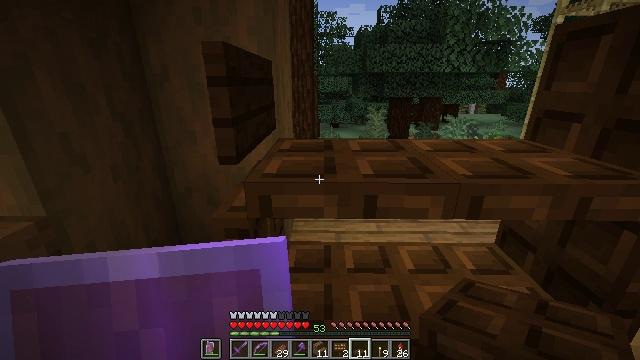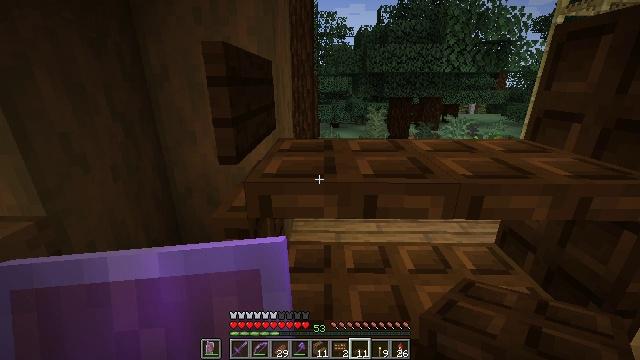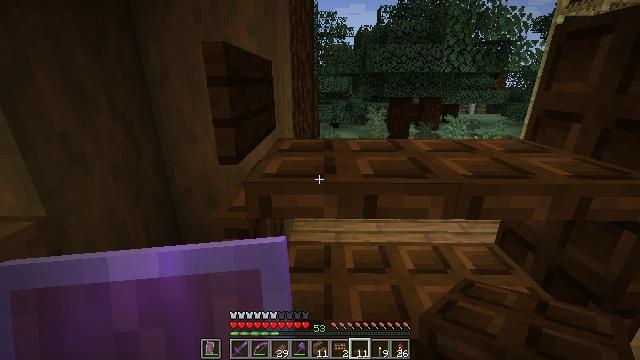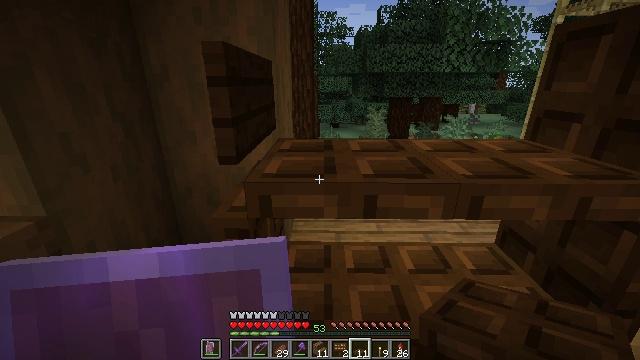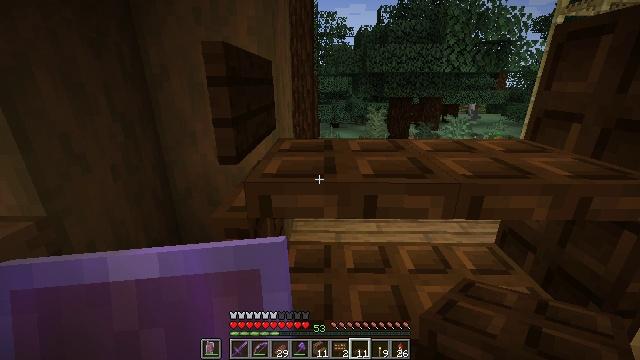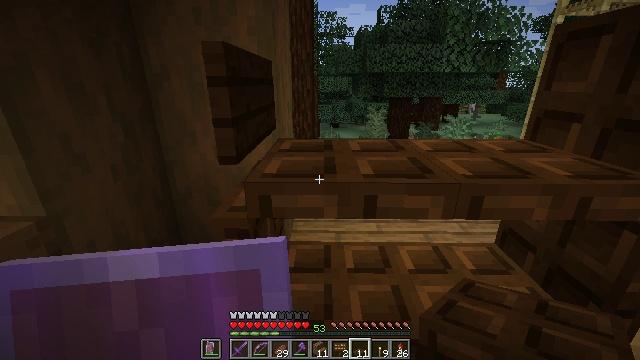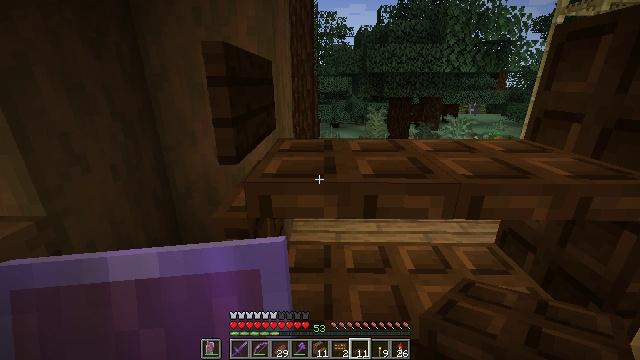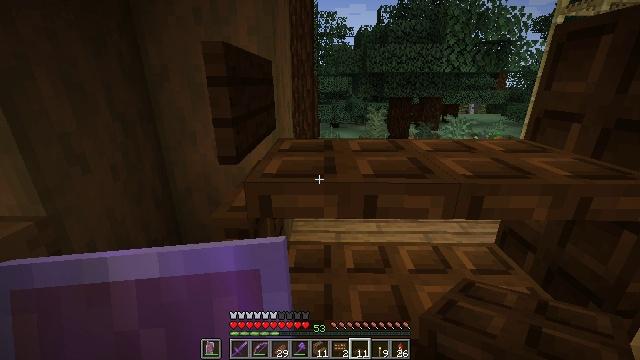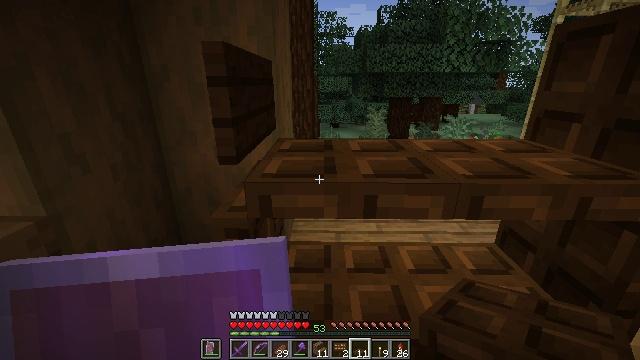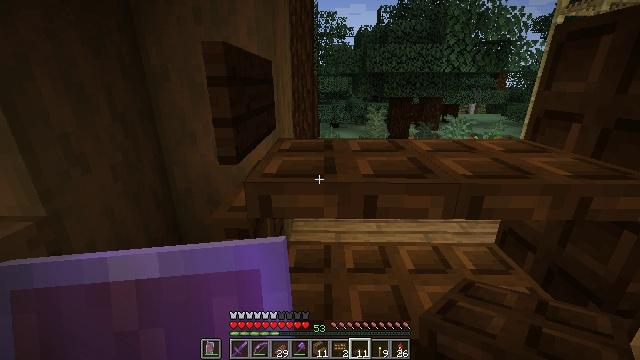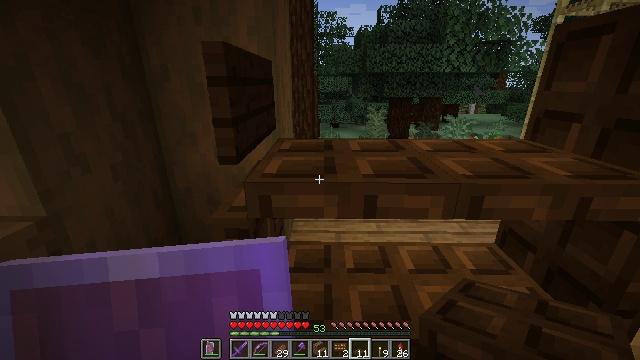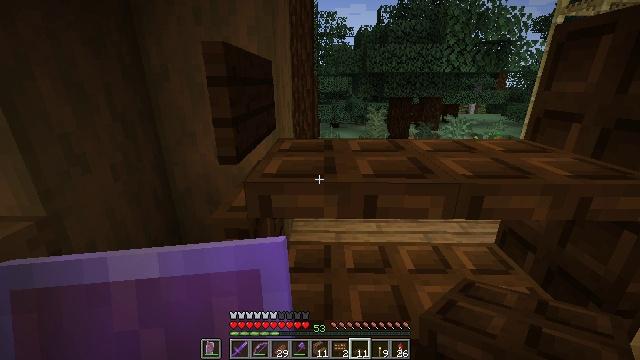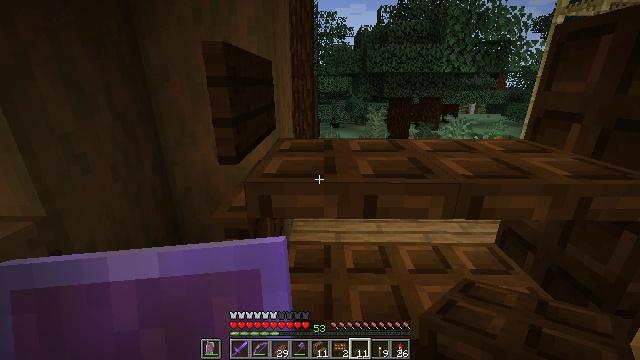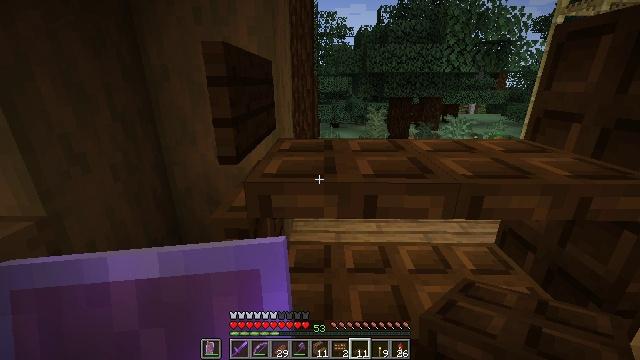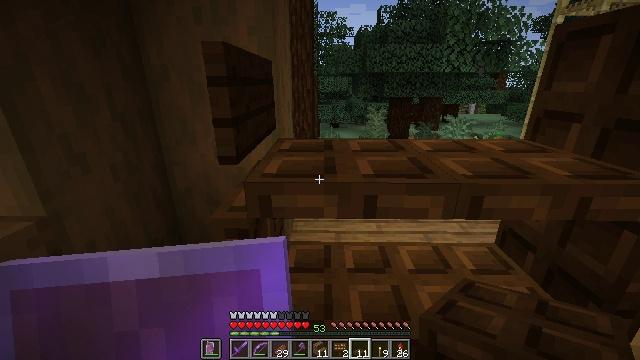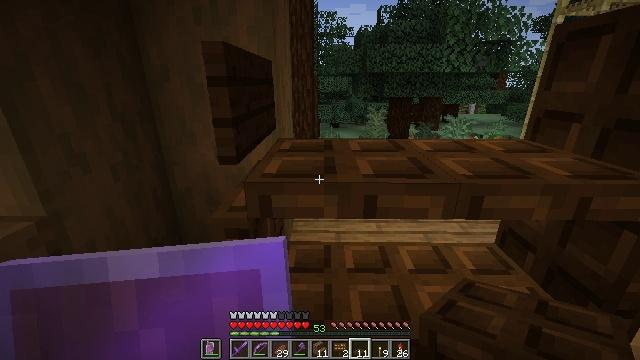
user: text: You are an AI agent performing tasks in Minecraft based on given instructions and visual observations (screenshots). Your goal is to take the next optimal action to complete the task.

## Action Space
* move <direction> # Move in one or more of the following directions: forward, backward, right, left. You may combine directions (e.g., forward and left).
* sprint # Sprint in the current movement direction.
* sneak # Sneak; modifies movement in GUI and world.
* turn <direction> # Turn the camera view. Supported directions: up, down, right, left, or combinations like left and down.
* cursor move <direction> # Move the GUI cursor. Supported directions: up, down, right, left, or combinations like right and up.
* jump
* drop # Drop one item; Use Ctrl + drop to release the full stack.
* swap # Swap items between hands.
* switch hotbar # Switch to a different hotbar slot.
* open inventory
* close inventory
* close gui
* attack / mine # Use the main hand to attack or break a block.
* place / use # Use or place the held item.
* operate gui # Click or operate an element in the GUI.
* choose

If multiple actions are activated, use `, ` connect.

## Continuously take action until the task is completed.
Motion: motion action
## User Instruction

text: Mine the dark oak wall sign.
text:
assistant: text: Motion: no_op
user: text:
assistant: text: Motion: no_op
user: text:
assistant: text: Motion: no_op
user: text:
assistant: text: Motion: no_op
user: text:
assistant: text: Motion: no_op
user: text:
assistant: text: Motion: no_op
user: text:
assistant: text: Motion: no_op
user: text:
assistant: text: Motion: no_op
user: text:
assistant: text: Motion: no_op
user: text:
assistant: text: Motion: no_op
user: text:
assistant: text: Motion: no_op
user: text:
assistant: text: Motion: no_op
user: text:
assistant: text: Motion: no_op
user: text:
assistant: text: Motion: no_op
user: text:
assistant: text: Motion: no_op
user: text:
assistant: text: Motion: no_op
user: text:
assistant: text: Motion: no_op
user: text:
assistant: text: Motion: no_op
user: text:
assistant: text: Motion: no_op
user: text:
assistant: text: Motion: no_op
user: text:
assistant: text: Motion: no_op
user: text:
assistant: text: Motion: no_op
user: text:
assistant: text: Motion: no_op
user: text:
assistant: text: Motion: no_op
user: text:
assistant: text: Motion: no_op
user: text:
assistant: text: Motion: no_op
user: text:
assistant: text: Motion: no_op
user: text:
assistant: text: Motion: no_op
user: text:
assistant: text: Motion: no_op
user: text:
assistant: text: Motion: no_op